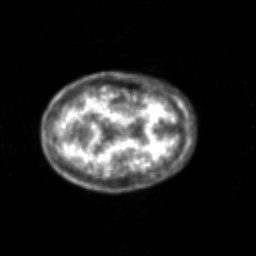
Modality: PET
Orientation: axial
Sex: female
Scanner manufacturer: siemens